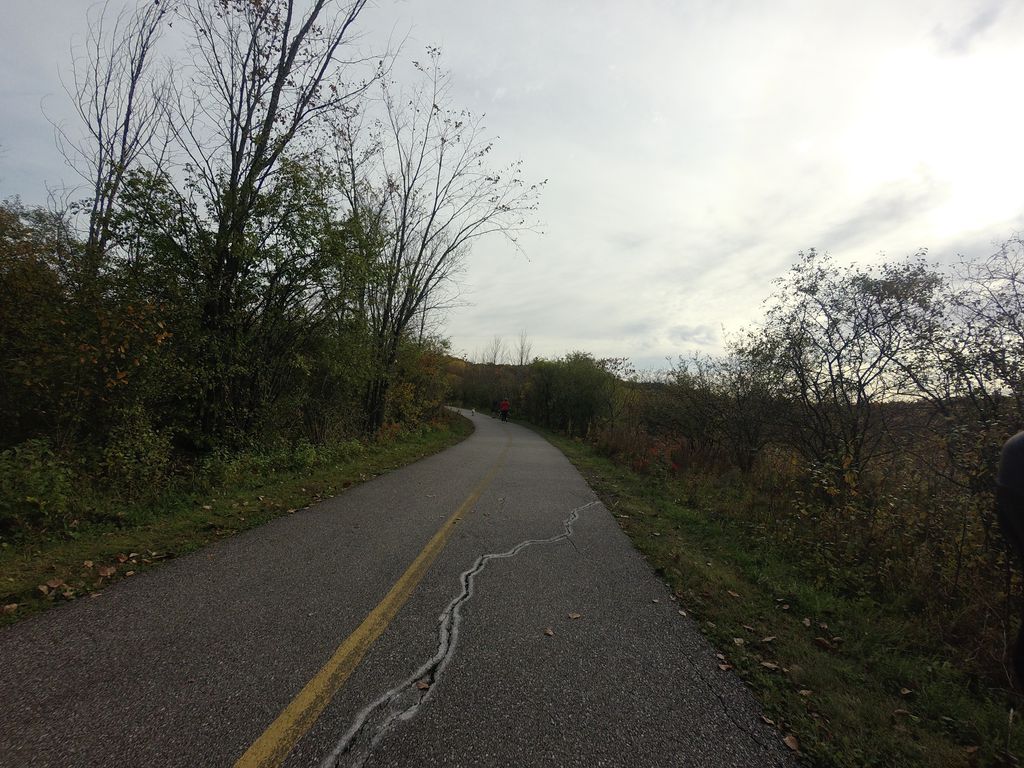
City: ottawa-gatineau